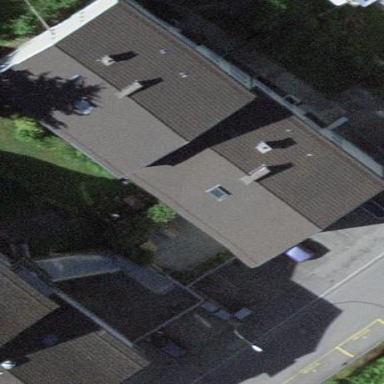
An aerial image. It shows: Residential building.